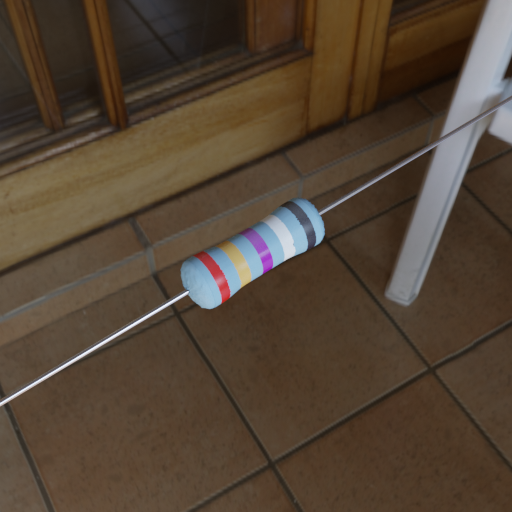
Resistor colour bands (in order): red, gold, violet, white, black